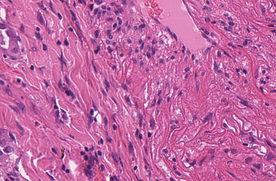
Tumor epithelial tissue: no
Tumor-associated stroma tissue: yes
Normal tissue: no